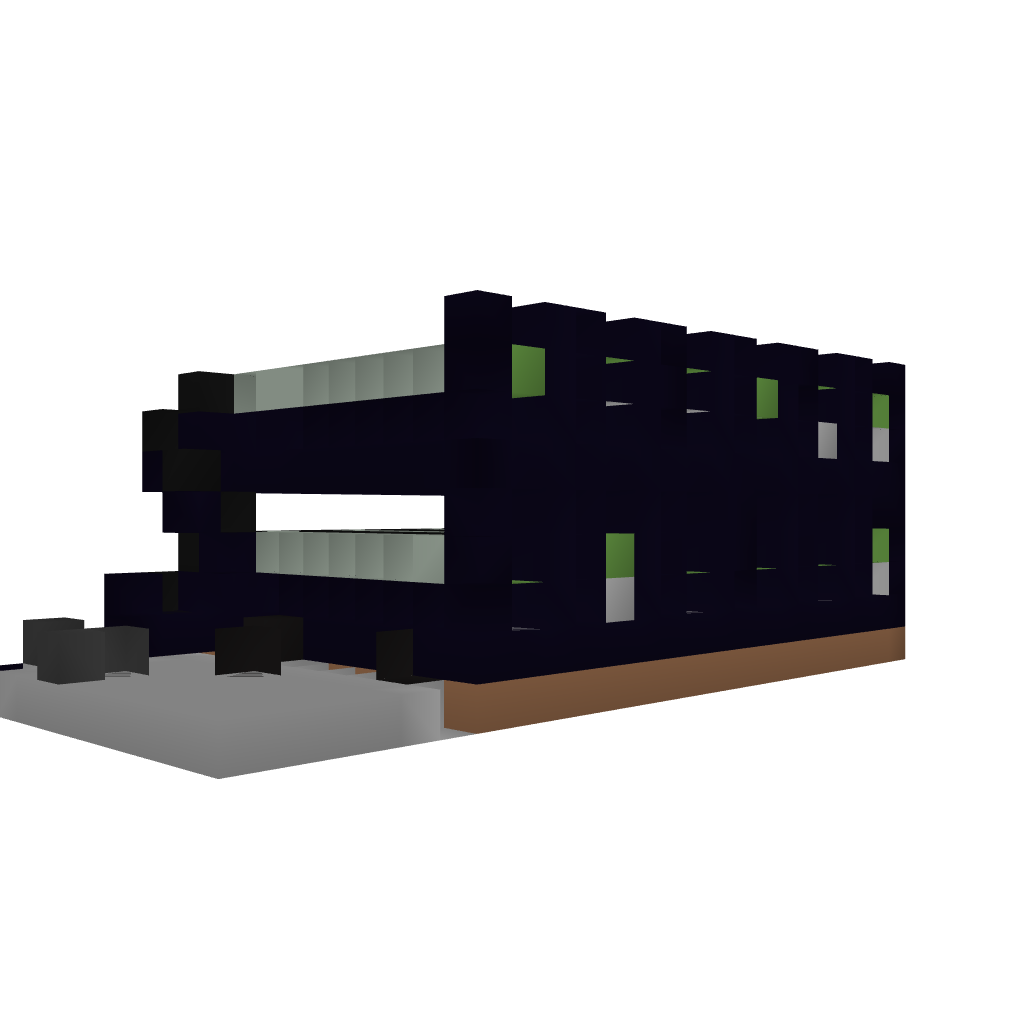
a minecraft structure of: Cluster Tnt Cannon